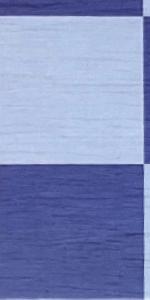
Label: Empty